Question: I made 'radio buttons' and all 'radio buttons' are selected, where I try my code.
How to choose just one radio button in sintaks laravel?

This is My View Page :
'''
<div class="form-group">
<b>Paket</b>
<br/>
<fieldset>
<input type="checkbox" name="delux" id="delux" value="d"> <label for="">Paket Delux </label>
<input type="checkbox" name="paket1" id="p1" value="p1"> <label for="">Paket 1</label>
<input type="checkbox" name="paket2" id="p2" value="p2"> <label for="">Paket 2</label>
</fieldset>
</div>
<div class="form-group">
<b>Jenis Pembayaran</b>
<br/>
<fieldset>
<form id="form_radio" name="form_radio">
<input type="radio" value="tunai" name="tunai" id="rd1"> <label for="">tunai</label>
<br>
<input type="radio" value="non" name="nontunai" id="rd2"> <label for="">non tunai</label>
</fieldset>
</div>
<input type="submit" value="Upload" class="btn btn-primary">
</form>
'''
And this is My 'controller' :
'''
public function input()
{
$jenis = JenisMkn::select('id_jenis','jenis_makanan')->get();
return view('upload_gambar',['jenis'=>$jenis]);
}
public function proses(Request $request)
{
$cek = Gambar::get('checkbox');
echo $cek;
$radio = Gambar::get('radio');
echo $radio;
'''
What the fault in my code?
Any help? Thank you.
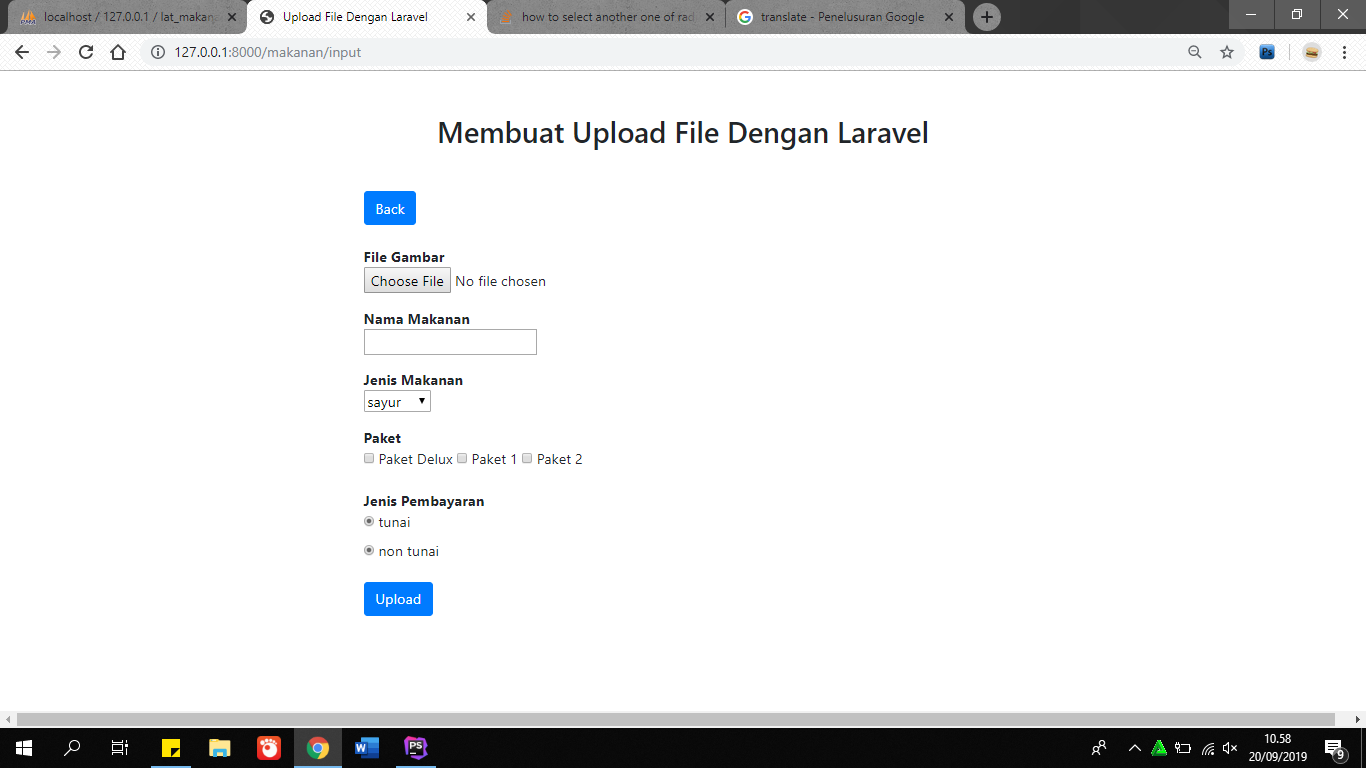
Answer: Simply give them the same 'name', cek this code:
'''
<input type="radio" value="tunai" name="transaksi" id="rd1"> <label for="">tunai</label>
<br>
<input type="radio" value="non" name="transaksi" id="rd2"> <label for="">non tunai</label>
'''
You can rename the 'name input' with your name.